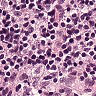
Metastatic tissue present: no